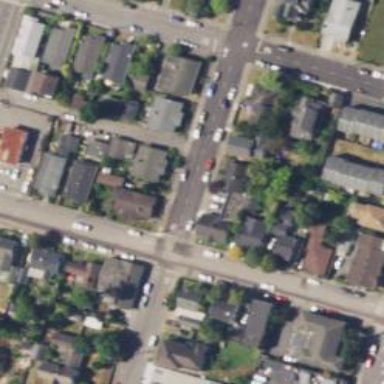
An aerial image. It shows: Alleyway designated as service road.